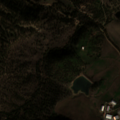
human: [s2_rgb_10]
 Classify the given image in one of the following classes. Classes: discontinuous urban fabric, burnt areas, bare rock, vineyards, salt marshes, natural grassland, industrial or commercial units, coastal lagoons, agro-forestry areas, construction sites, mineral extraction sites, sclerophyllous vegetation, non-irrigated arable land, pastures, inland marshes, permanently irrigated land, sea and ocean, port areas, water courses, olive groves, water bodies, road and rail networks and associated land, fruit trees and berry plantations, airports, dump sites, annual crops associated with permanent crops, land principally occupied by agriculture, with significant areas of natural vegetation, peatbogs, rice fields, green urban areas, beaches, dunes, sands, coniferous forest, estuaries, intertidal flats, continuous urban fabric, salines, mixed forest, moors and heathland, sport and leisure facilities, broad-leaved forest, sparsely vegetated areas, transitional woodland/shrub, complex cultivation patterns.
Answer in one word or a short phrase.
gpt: non-irrigated arable land, permanently irrigated land, pastures, agro-forestry areas, broad-leaved forest, transitional woodland/shrub